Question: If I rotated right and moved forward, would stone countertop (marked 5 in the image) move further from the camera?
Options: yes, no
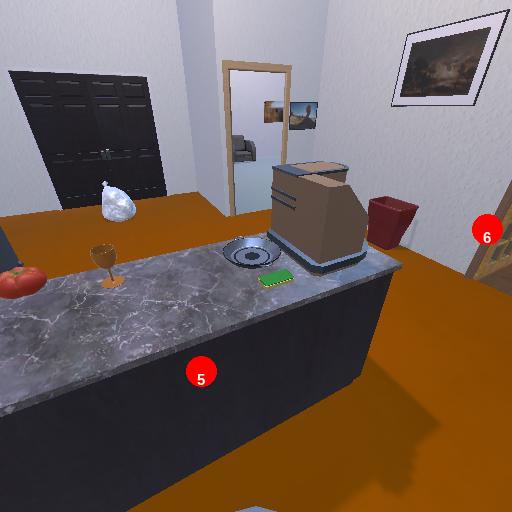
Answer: yes